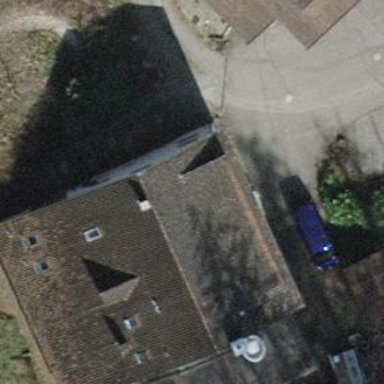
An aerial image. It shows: Building with tile roof.